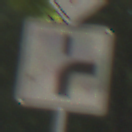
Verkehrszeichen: VerlaufVorfahrtsstrasse8
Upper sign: Vorfahrtsstrasse
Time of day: Midday
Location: Outdoor (RoadRail)
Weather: Clear
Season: NotSpecified
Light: Natural